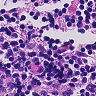
Metastatic tissue present: no